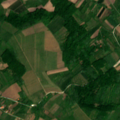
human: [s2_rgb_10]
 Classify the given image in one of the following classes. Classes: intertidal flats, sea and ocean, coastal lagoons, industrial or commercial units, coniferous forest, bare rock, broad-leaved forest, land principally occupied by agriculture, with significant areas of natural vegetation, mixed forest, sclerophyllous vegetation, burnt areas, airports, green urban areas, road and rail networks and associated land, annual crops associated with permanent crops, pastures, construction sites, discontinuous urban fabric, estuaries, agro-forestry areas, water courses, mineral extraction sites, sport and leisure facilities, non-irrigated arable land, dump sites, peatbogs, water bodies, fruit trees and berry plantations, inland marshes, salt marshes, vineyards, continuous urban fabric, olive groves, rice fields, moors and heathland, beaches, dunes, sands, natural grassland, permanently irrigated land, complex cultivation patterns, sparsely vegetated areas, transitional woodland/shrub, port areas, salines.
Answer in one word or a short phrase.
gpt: vineyards, complex cultivation patterns, land principally occupied by agriculture, with significant areas of natural vegetation, broad-leaved forest